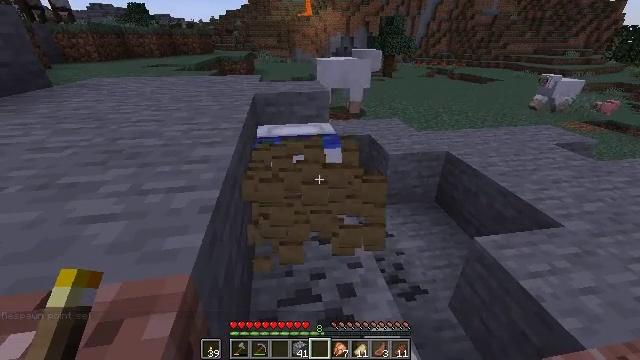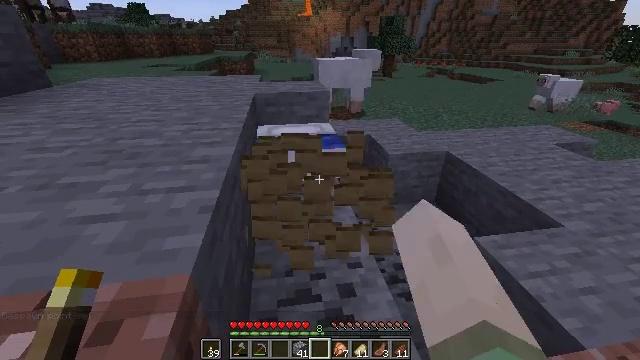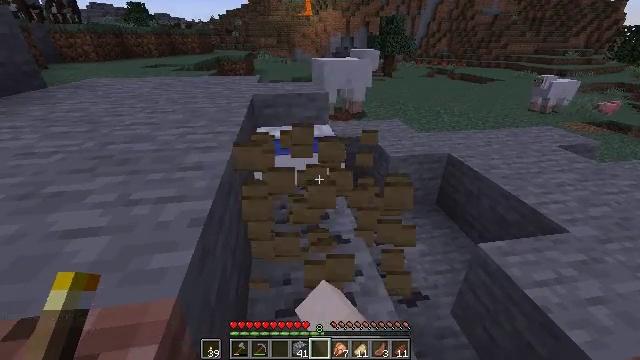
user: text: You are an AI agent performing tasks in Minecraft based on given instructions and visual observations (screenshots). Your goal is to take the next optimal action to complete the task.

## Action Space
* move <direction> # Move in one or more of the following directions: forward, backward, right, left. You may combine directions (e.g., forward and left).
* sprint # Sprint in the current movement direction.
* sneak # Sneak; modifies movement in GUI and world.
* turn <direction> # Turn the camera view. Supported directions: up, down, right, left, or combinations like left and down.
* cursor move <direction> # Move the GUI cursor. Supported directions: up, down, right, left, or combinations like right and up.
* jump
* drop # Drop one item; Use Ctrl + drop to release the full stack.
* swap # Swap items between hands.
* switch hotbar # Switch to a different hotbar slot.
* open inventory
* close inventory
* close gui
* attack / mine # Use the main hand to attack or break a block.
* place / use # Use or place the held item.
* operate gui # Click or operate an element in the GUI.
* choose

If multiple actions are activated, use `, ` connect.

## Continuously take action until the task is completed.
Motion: motion action
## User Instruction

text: Retrieve the blue bed from the ground.
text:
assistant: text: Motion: attack / mine
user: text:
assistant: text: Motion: move forward, attack / mine
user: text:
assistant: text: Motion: attack / mine